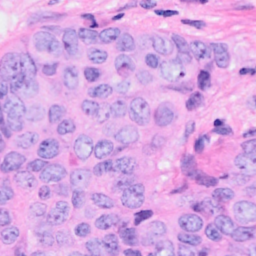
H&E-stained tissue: Breast